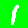
Digit: 1